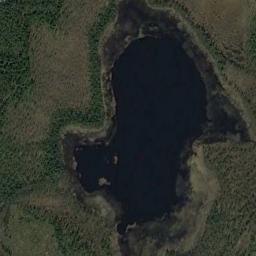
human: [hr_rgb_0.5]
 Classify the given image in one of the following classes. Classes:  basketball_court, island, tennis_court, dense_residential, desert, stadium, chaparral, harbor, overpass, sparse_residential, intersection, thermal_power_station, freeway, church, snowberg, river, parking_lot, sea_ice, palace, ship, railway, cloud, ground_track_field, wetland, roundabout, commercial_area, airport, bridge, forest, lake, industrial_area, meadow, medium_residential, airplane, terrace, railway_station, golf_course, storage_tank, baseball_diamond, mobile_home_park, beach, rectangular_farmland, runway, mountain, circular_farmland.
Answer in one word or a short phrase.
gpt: lake